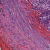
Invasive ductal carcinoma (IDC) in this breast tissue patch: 0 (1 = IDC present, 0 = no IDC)